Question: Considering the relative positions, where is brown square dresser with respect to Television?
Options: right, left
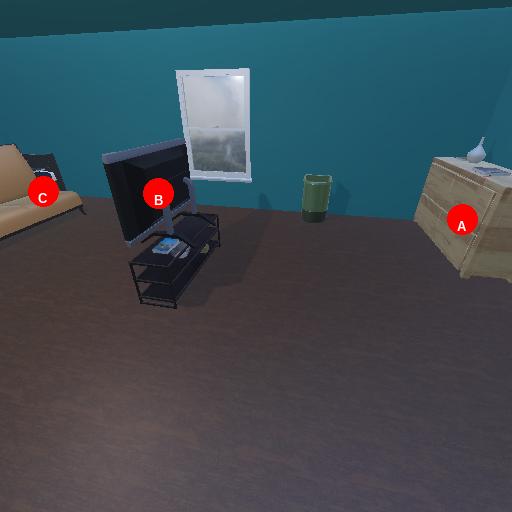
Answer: right